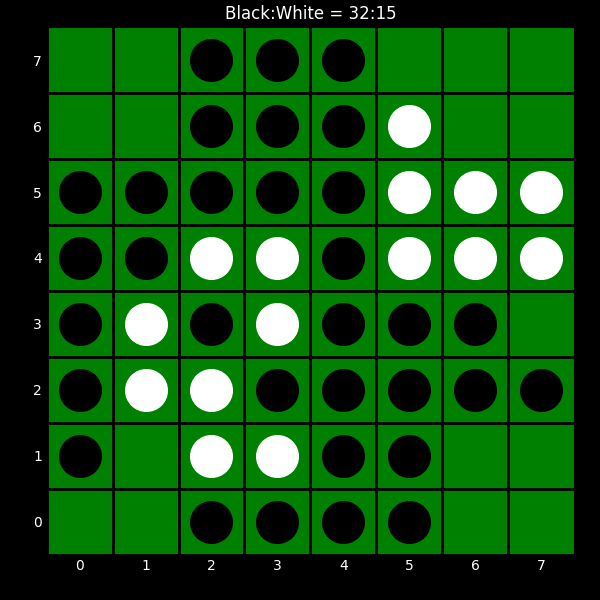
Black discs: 32
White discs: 15